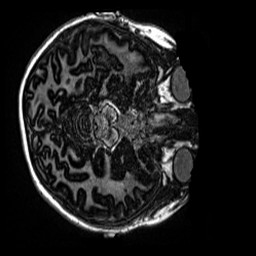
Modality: MP2RAGE
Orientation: axial
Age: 11
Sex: female
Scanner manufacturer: siemens
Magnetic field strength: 3 T
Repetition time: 4 s
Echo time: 0.00299 s